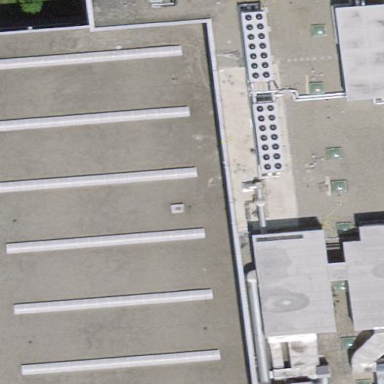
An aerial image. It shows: Industrial building.